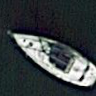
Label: Civil_yacht